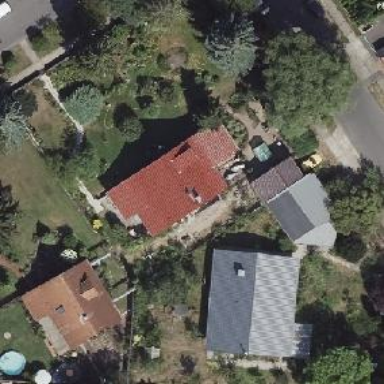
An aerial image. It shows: Gabled roofed house.